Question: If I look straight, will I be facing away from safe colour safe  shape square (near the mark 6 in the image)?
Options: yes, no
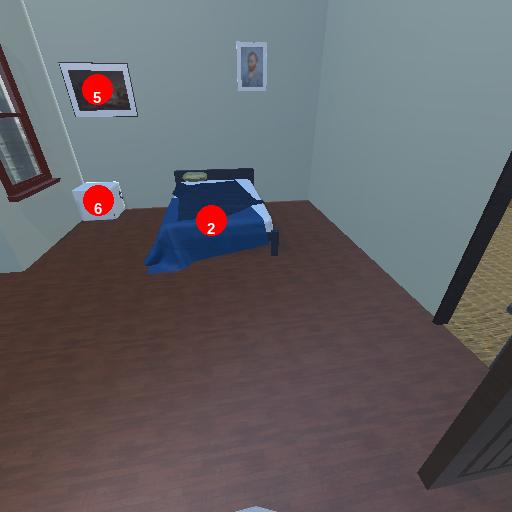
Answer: yes